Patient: sex M, age 73
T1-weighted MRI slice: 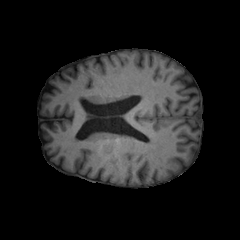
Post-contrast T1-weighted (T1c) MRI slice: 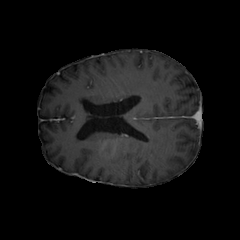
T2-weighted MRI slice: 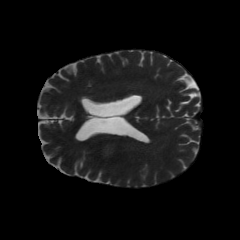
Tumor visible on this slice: yes
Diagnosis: Glioblastoma, IDH-wildtype
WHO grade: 4